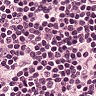
Metastatic tissue present: no